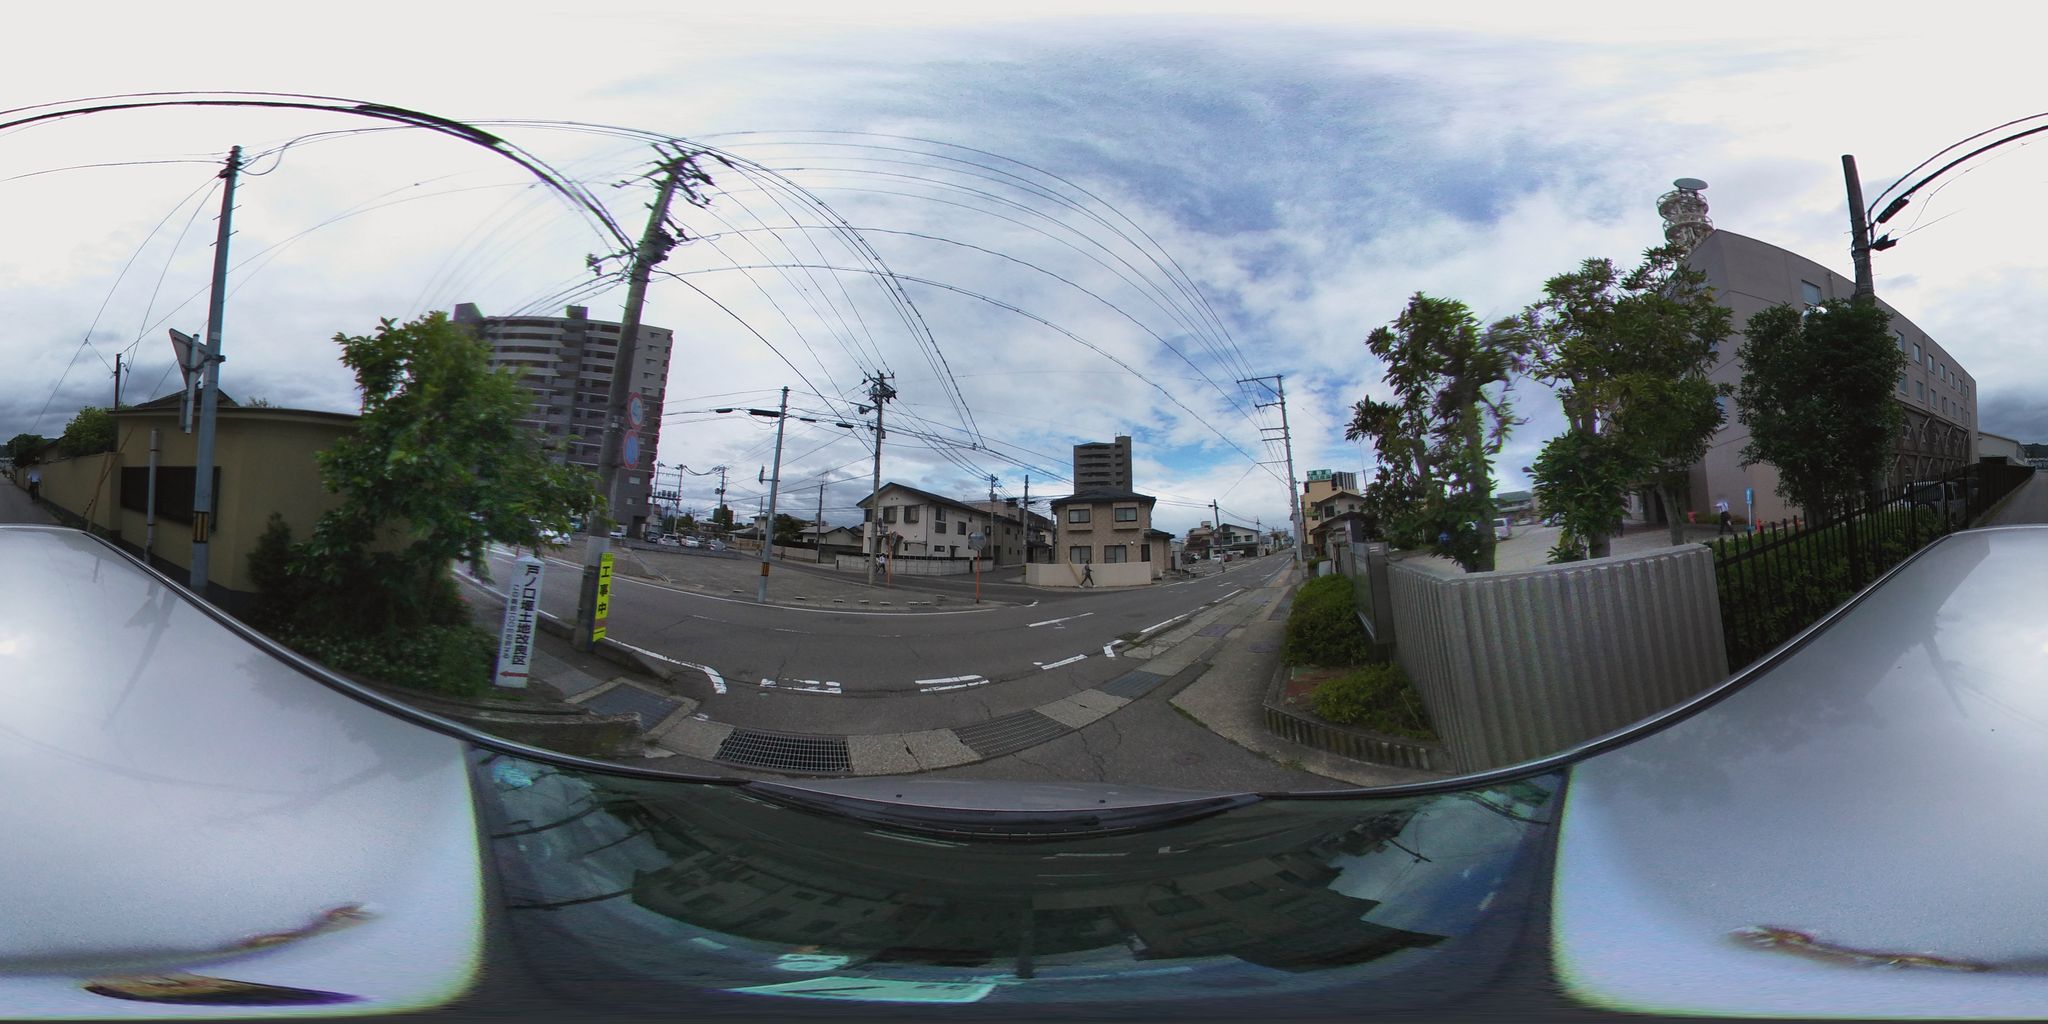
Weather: cloudy
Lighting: day
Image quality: good
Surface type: cycling surface
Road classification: footway
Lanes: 2.0
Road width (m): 1
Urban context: urban centre
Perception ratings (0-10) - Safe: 2.49, Lively: 5.61, Beautiful: 4.47, Boring: 3.49, Depressing: 2.59, Wealthy: 2.49